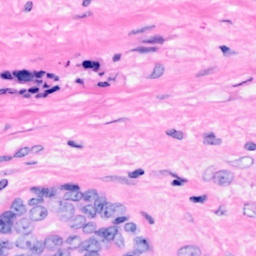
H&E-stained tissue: Breast